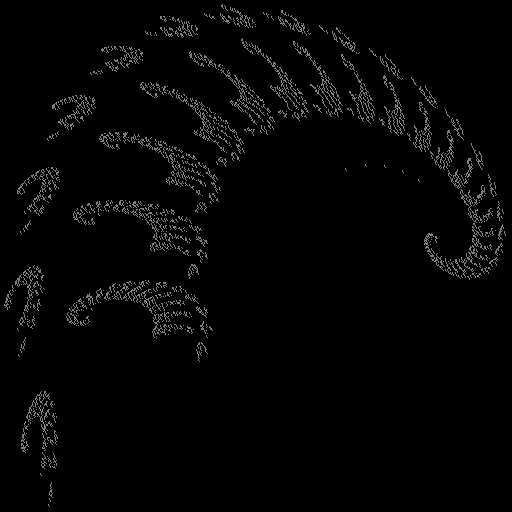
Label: ammonite